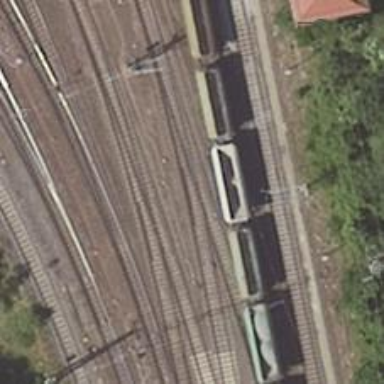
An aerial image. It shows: Railway track.